Field crop: maize
Growth stage: 2
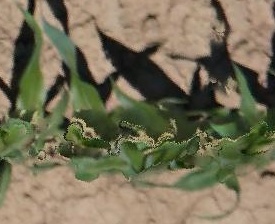
Species: maize